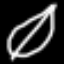
Label: leaf